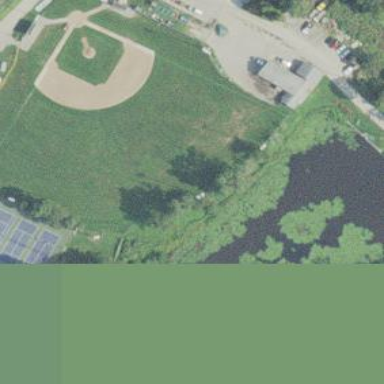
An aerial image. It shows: Baseball pitch for leisure land activities.